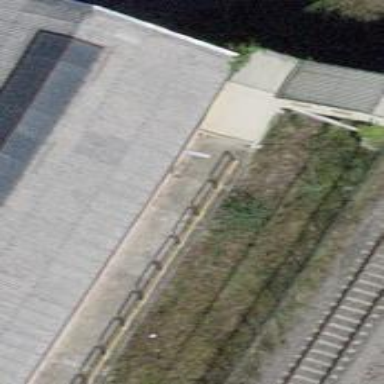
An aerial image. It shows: Railway spur service.